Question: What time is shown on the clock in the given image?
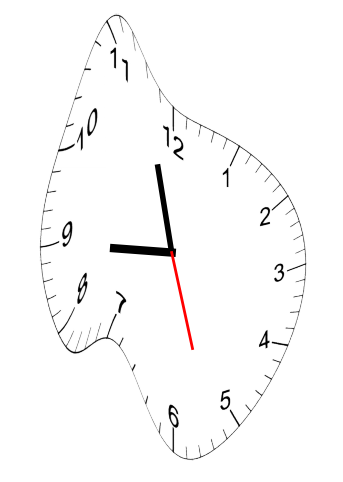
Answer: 08:57:27